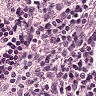
Metastatic tissue present: no